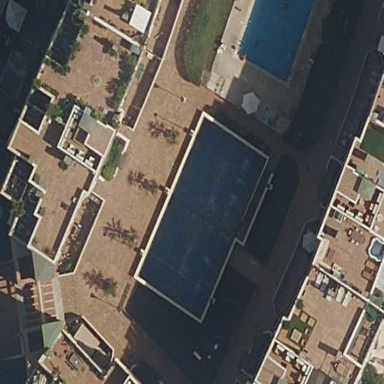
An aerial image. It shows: Swimming pool located in leisure land.